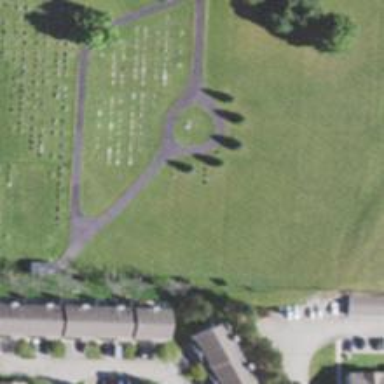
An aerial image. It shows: Cemetery.